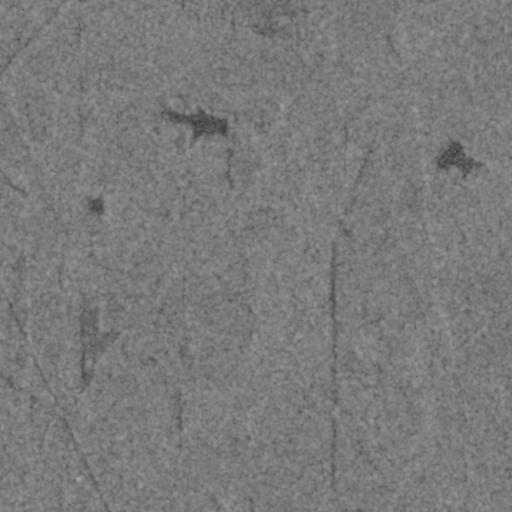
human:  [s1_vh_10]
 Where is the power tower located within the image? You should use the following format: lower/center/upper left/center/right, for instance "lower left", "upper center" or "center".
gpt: The power tower is located in the upper left of the image.
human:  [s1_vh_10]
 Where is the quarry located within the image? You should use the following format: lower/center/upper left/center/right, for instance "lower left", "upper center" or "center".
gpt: There is no quarry in the image.

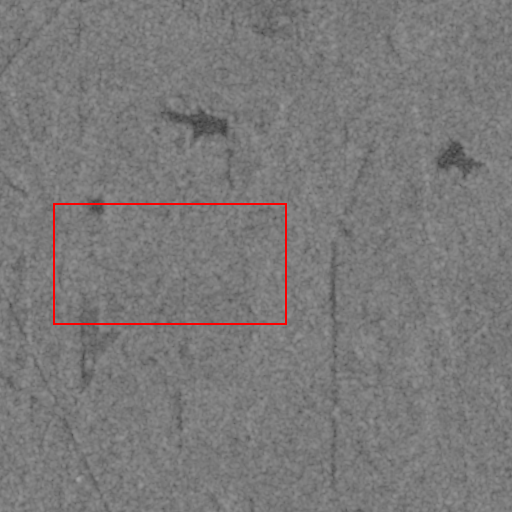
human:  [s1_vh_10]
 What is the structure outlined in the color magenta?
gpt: There is no magenta outline.
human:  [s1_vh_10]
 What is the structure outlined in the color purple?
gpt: There is no structure outlined in purple.